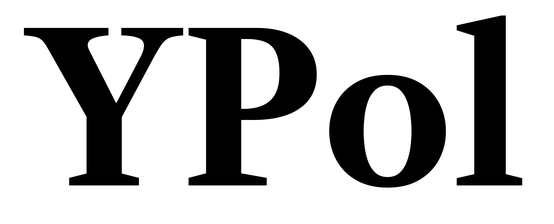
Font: LibreCaslonText_Bold